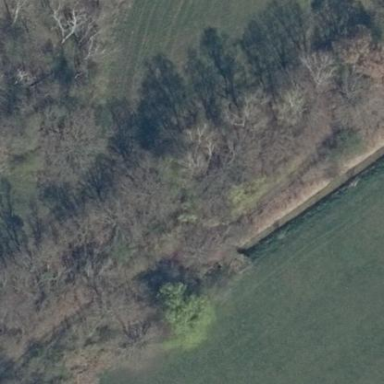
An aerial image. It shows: Forest area.